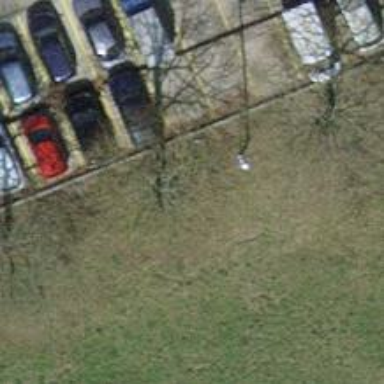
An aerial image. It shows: Tree-lined avenue.